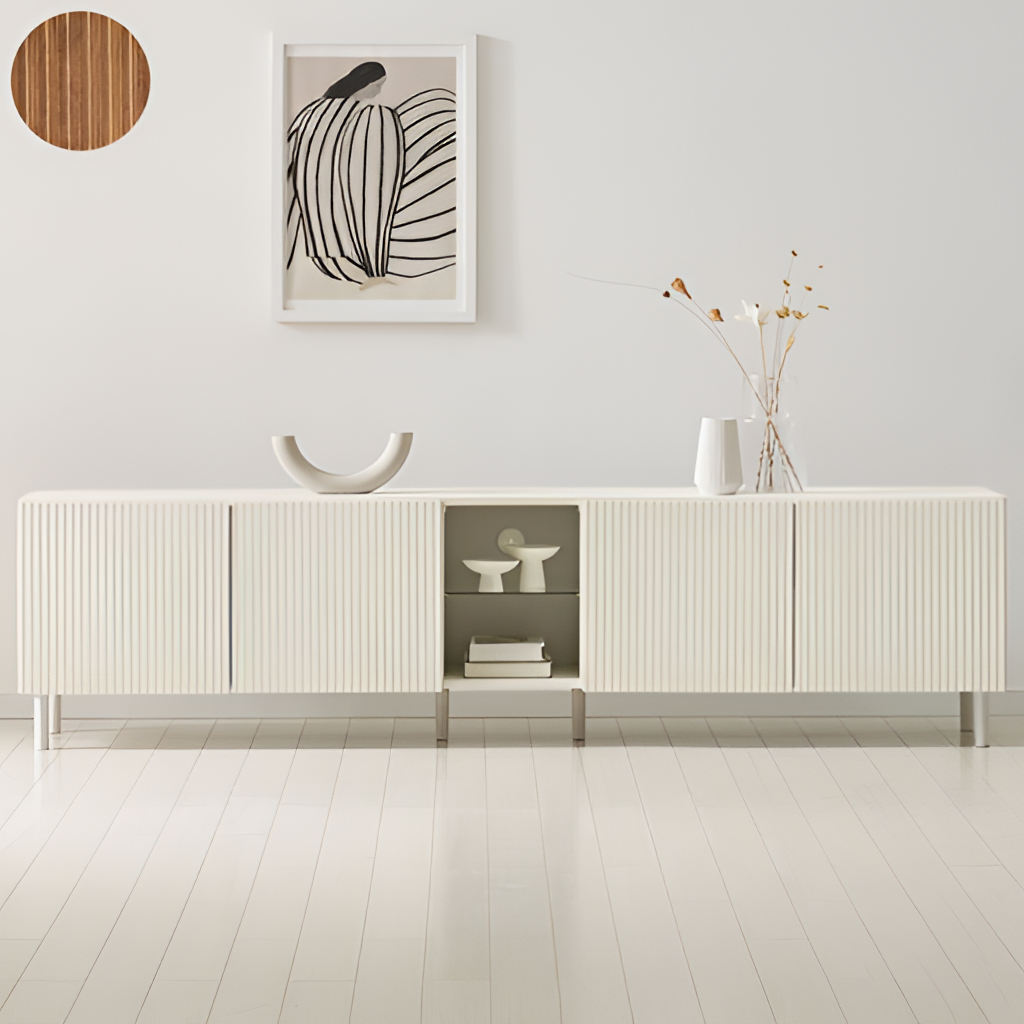
white wood sideboard, living room, contemporary, wood flooring, with plank pattern, white paint wallpaper, with solid pattern